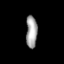
Tissue: lung
Cell type: Epithelial cells
Senescence score: 0.2348
Nuclear area (px): 348
Mean DAPI intensity: 164.991